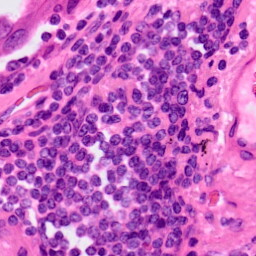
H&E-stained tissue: Lung